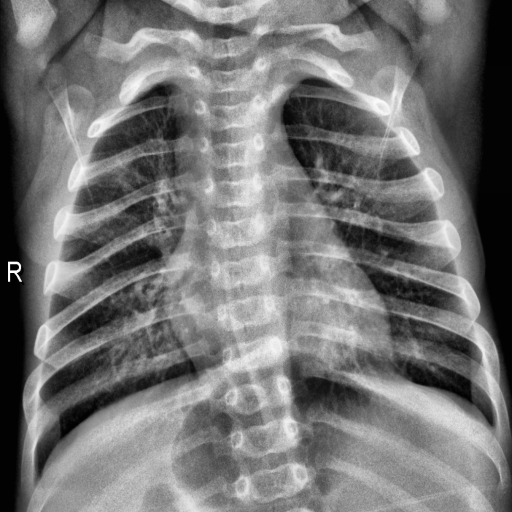
Finding: NORMAL